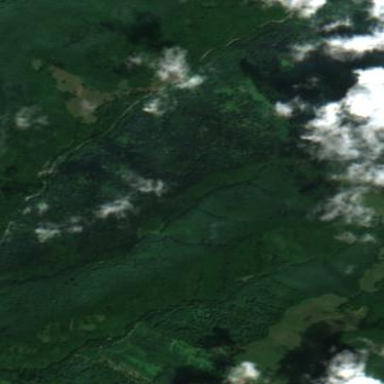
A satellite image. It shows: Coniferous forest area.